Aerial crown-view tile of a tropical tree (Barro Colorado Island, Panama), acquired 20241112:
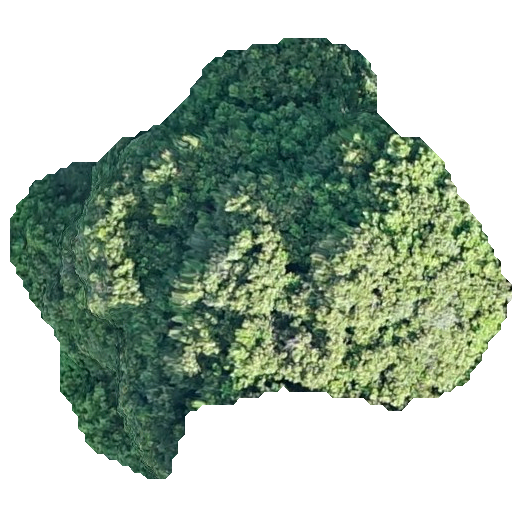
Species: Prioria copaifera
GBIF accepted scientific name: Prioria copaifera
Crown area: 211.809 m²